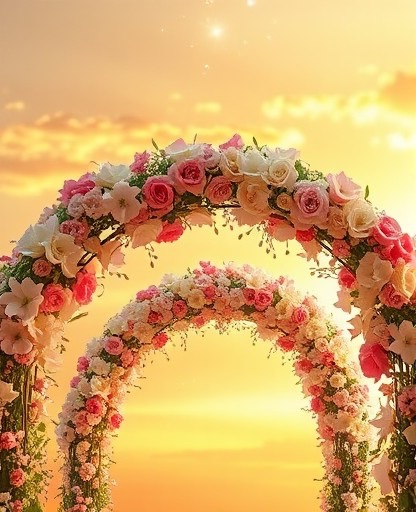
Category: Wedding